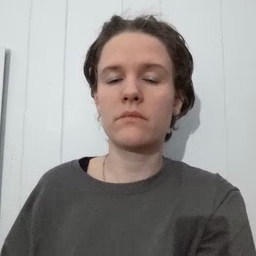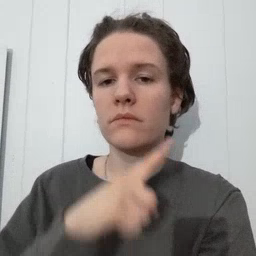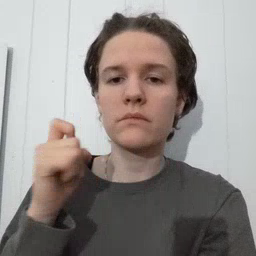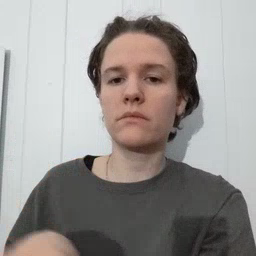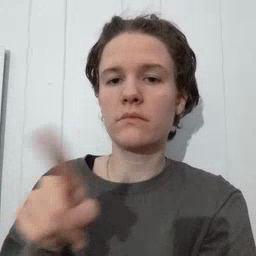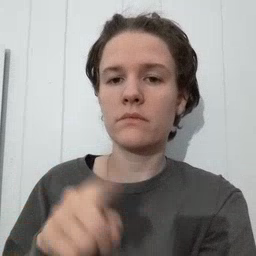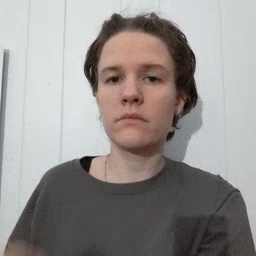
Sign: dryer